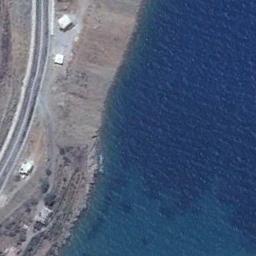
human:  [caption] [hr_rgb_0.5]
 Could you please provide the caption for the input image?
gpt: Turquoise water and several buildings and roads by the beach .

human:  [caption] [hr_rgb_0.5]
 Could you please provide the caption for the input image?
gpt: The type of beach is rocky coast, And a road is on the beach and the color of the seawater is dark blue .

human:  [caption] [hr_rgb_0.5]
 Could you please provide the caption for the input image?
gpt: The sea is blue by the beach .

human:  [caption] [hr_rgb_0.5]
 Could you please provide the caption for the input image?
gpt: There is a road by the beach, Which is made up of blue seawater and yellow coast .

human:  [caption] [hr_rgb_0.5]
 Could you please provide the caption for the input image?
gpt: There are three white buildings beside the beach .